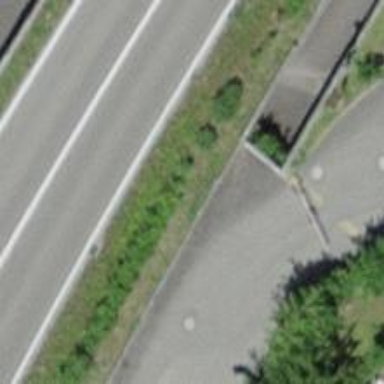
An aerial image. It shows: Footway tunnel.